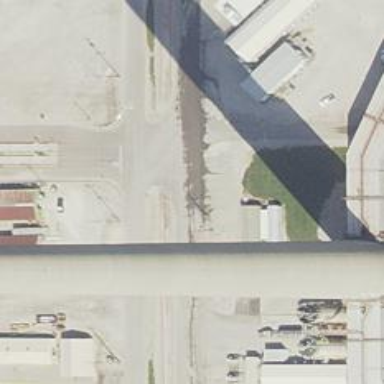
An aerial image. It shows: Rail spur service.